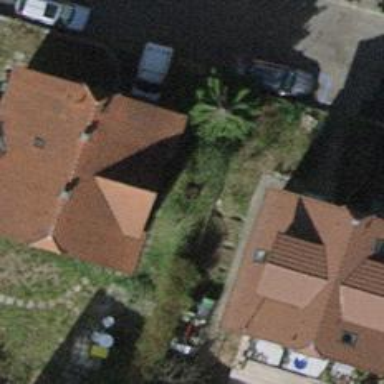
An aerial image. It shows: Residential building with half-hipped roof shape.